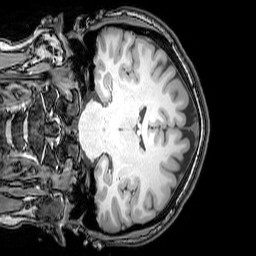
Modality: T1w
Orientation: coronal
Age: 25
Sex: female
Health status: healthy
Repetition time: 0.081 s
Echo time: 0.037 s